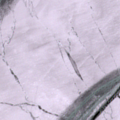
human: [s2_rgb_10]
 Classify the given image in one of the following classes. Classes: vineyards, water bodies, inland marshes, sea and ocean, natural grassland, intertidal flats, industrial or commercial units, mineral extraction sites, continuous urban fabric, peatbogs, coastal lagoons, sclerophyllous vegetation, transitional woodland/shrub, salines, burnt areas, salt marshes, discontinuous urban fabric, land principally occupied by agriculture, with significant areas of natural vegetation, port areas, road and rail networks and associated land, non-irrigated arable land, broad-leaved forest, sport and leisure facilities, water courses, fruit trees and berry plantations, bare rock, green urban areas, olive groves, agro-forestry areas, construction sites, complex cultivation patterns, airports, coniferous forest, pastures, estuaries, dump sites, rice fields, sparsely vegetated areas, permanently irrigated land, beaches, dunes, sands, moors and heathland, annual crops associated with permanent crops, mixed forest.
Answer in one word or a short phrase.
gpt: sea and ocean